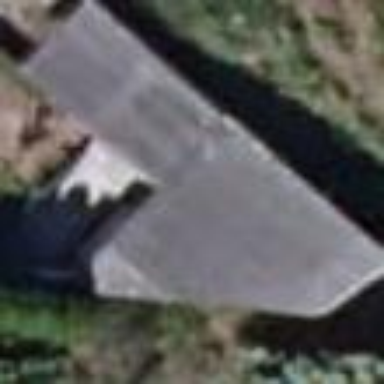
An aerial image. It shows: Garage.